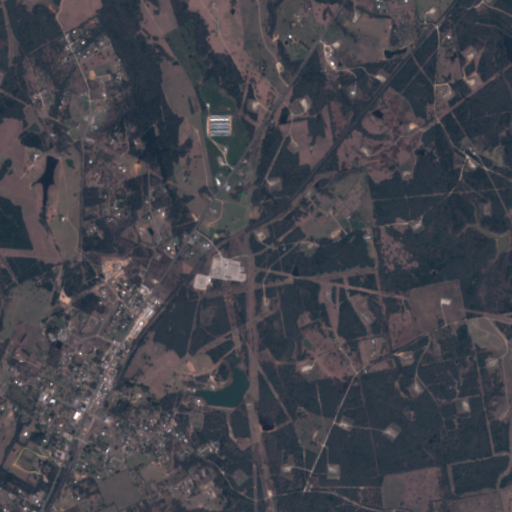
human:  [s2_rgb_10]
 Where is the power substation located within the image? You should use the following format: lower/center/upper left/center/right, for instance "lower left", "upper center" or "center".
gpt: The power substation is located in the center of the image.
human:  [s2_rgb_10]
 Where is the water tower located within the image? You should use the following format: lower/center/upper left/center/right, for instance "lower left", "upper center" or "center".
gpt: The water tower is located in the lower left of the image.
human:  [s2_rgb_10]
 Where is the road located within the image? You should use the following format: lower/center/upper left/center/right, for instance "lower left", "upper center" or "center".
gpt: There is no road in the image.